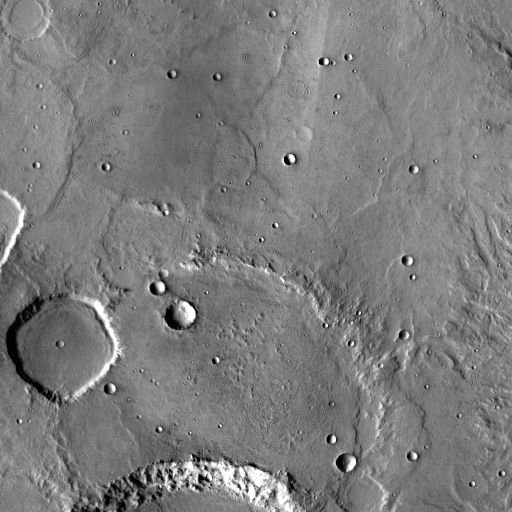
Crater classes present: Background, Other, Buried